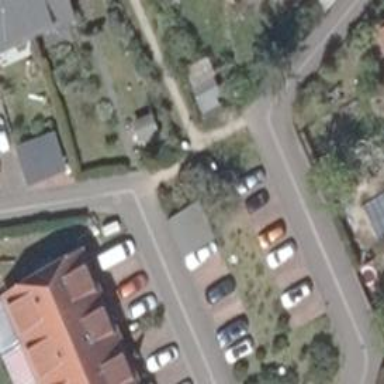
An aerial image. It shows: Footway.